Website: crate-barrel
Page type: billing-address
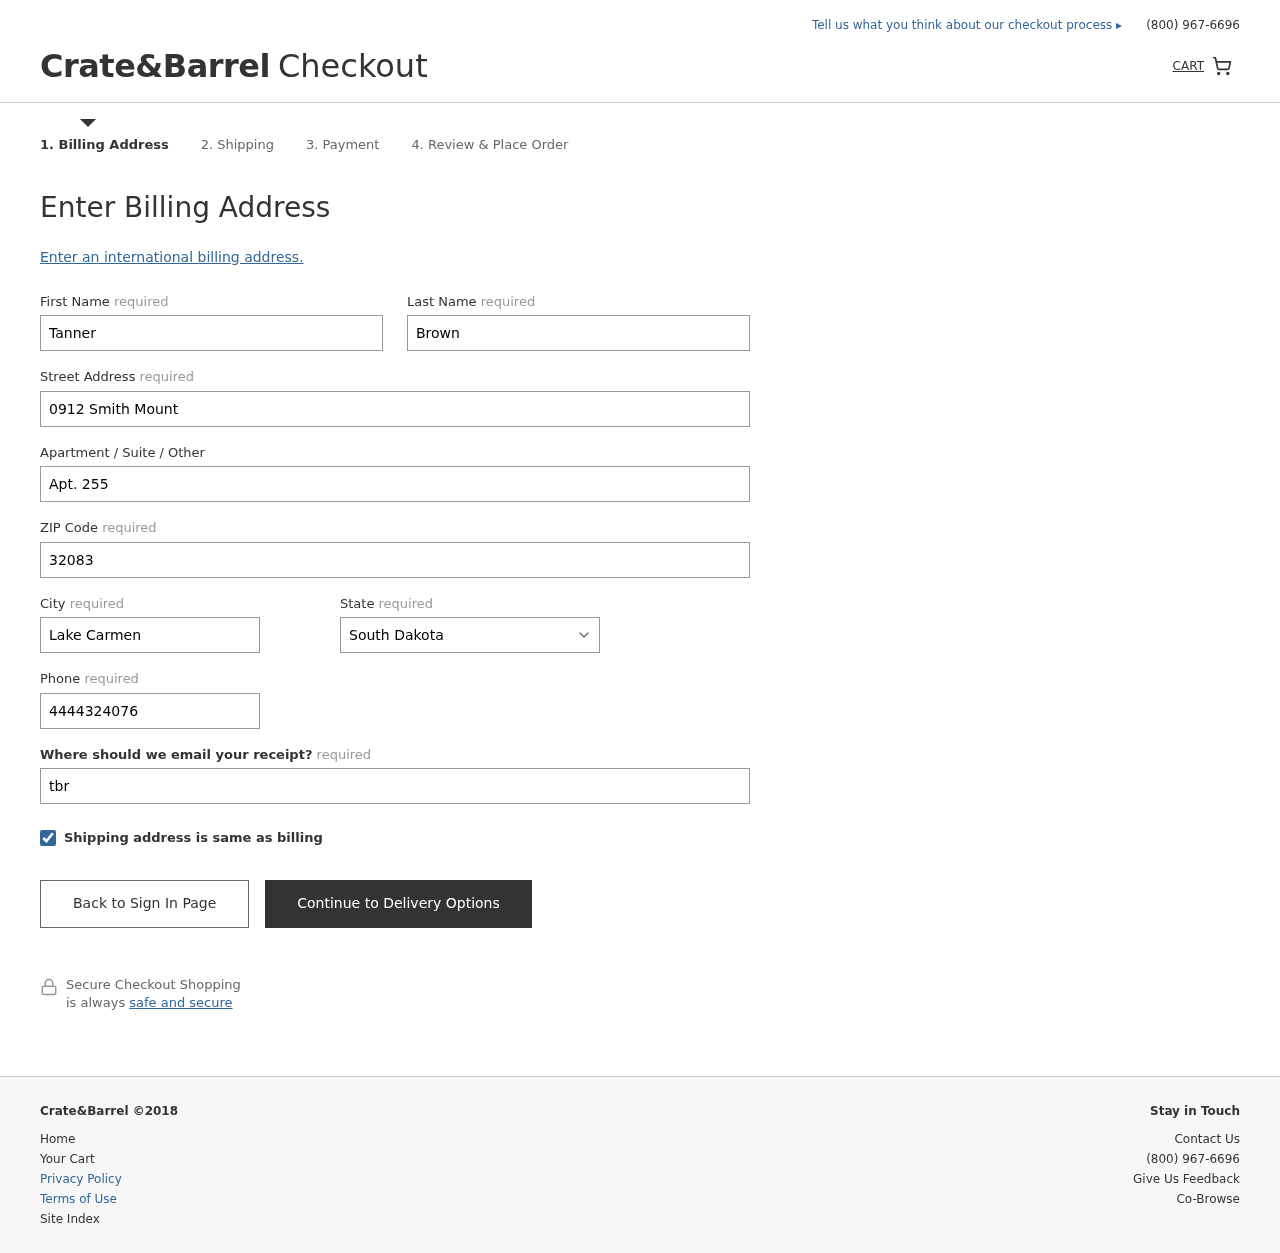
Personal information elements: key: PII_STATE
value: South Dakota
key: PII_FIRSTNAME
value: Tanner
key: PII_LASTNAME
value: Brown
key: PII_STREET
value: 0912 Smith Mount
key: PII_STREET2
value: Apt. 255
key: PII_POSTCODE
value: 32083
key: PII_CITY
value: Lake Carmen
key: PII_PHONE
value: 4444324076
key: PII_EMAIL
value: tbrown@gmail.com